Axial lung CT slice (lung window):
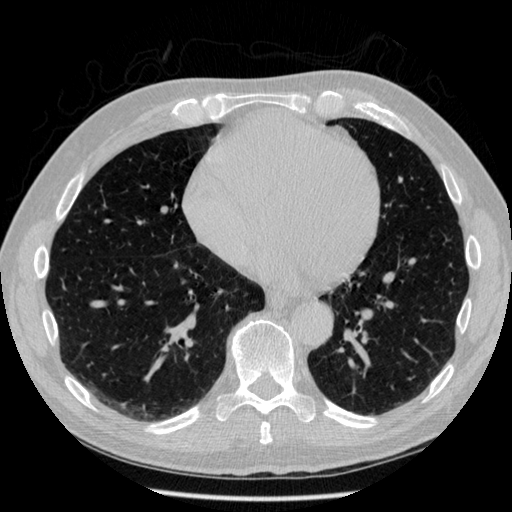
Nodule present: no